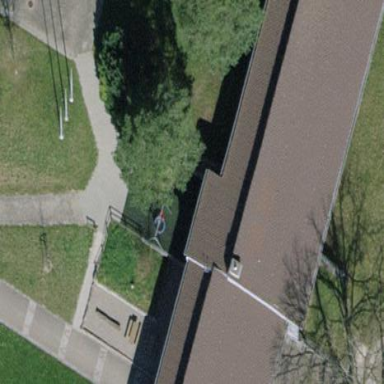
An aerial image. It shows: School building.